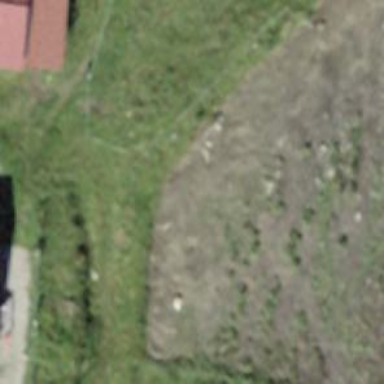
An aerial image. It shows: Isolated dwelling in remote location.